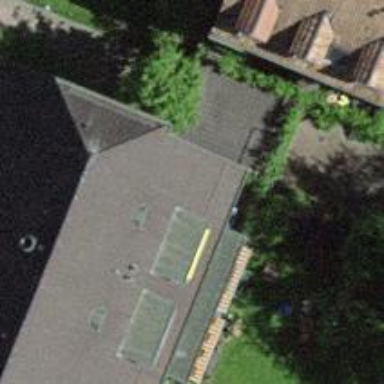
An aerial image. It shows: Building.